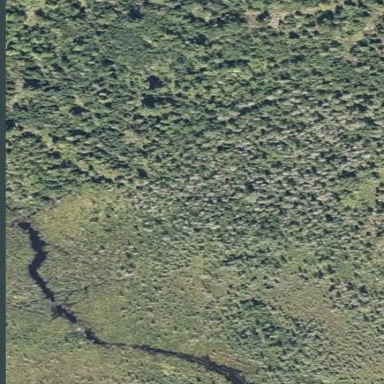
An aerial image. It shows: Swamp in wetland area.